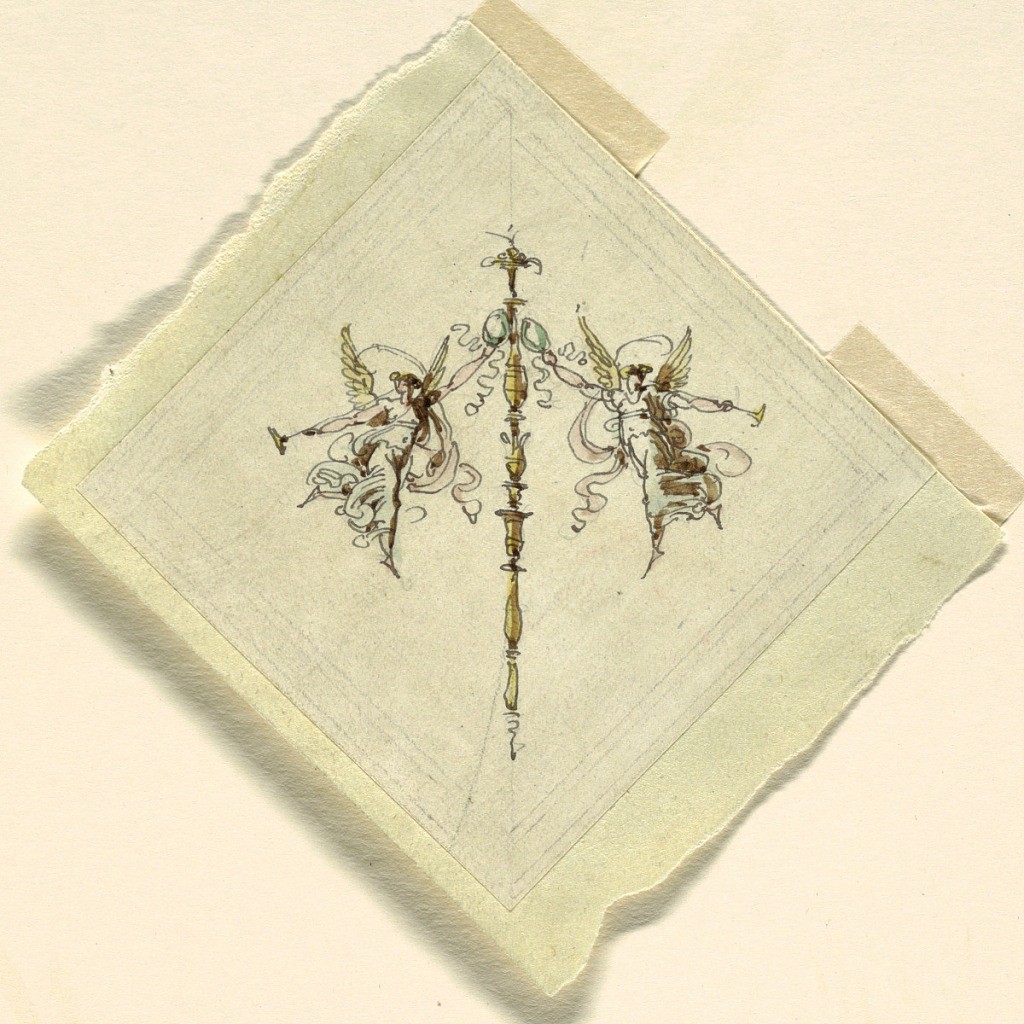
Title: Fame with Trumpet, Sala di Recezione, Palazzo Quirinale, Rome
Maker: Felice Giani, Italian, 1758–1823
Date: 1812
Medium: Pen and dark gray ink, brush and color washes over black chalk ruled lines on beige wove paper
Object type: Drawing
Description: On either side of central candelabrum, flying Fame holding garland in one hand and blowing trumpet with other. Ruled chalk lines in black chalk suggest square molding.